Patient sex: F
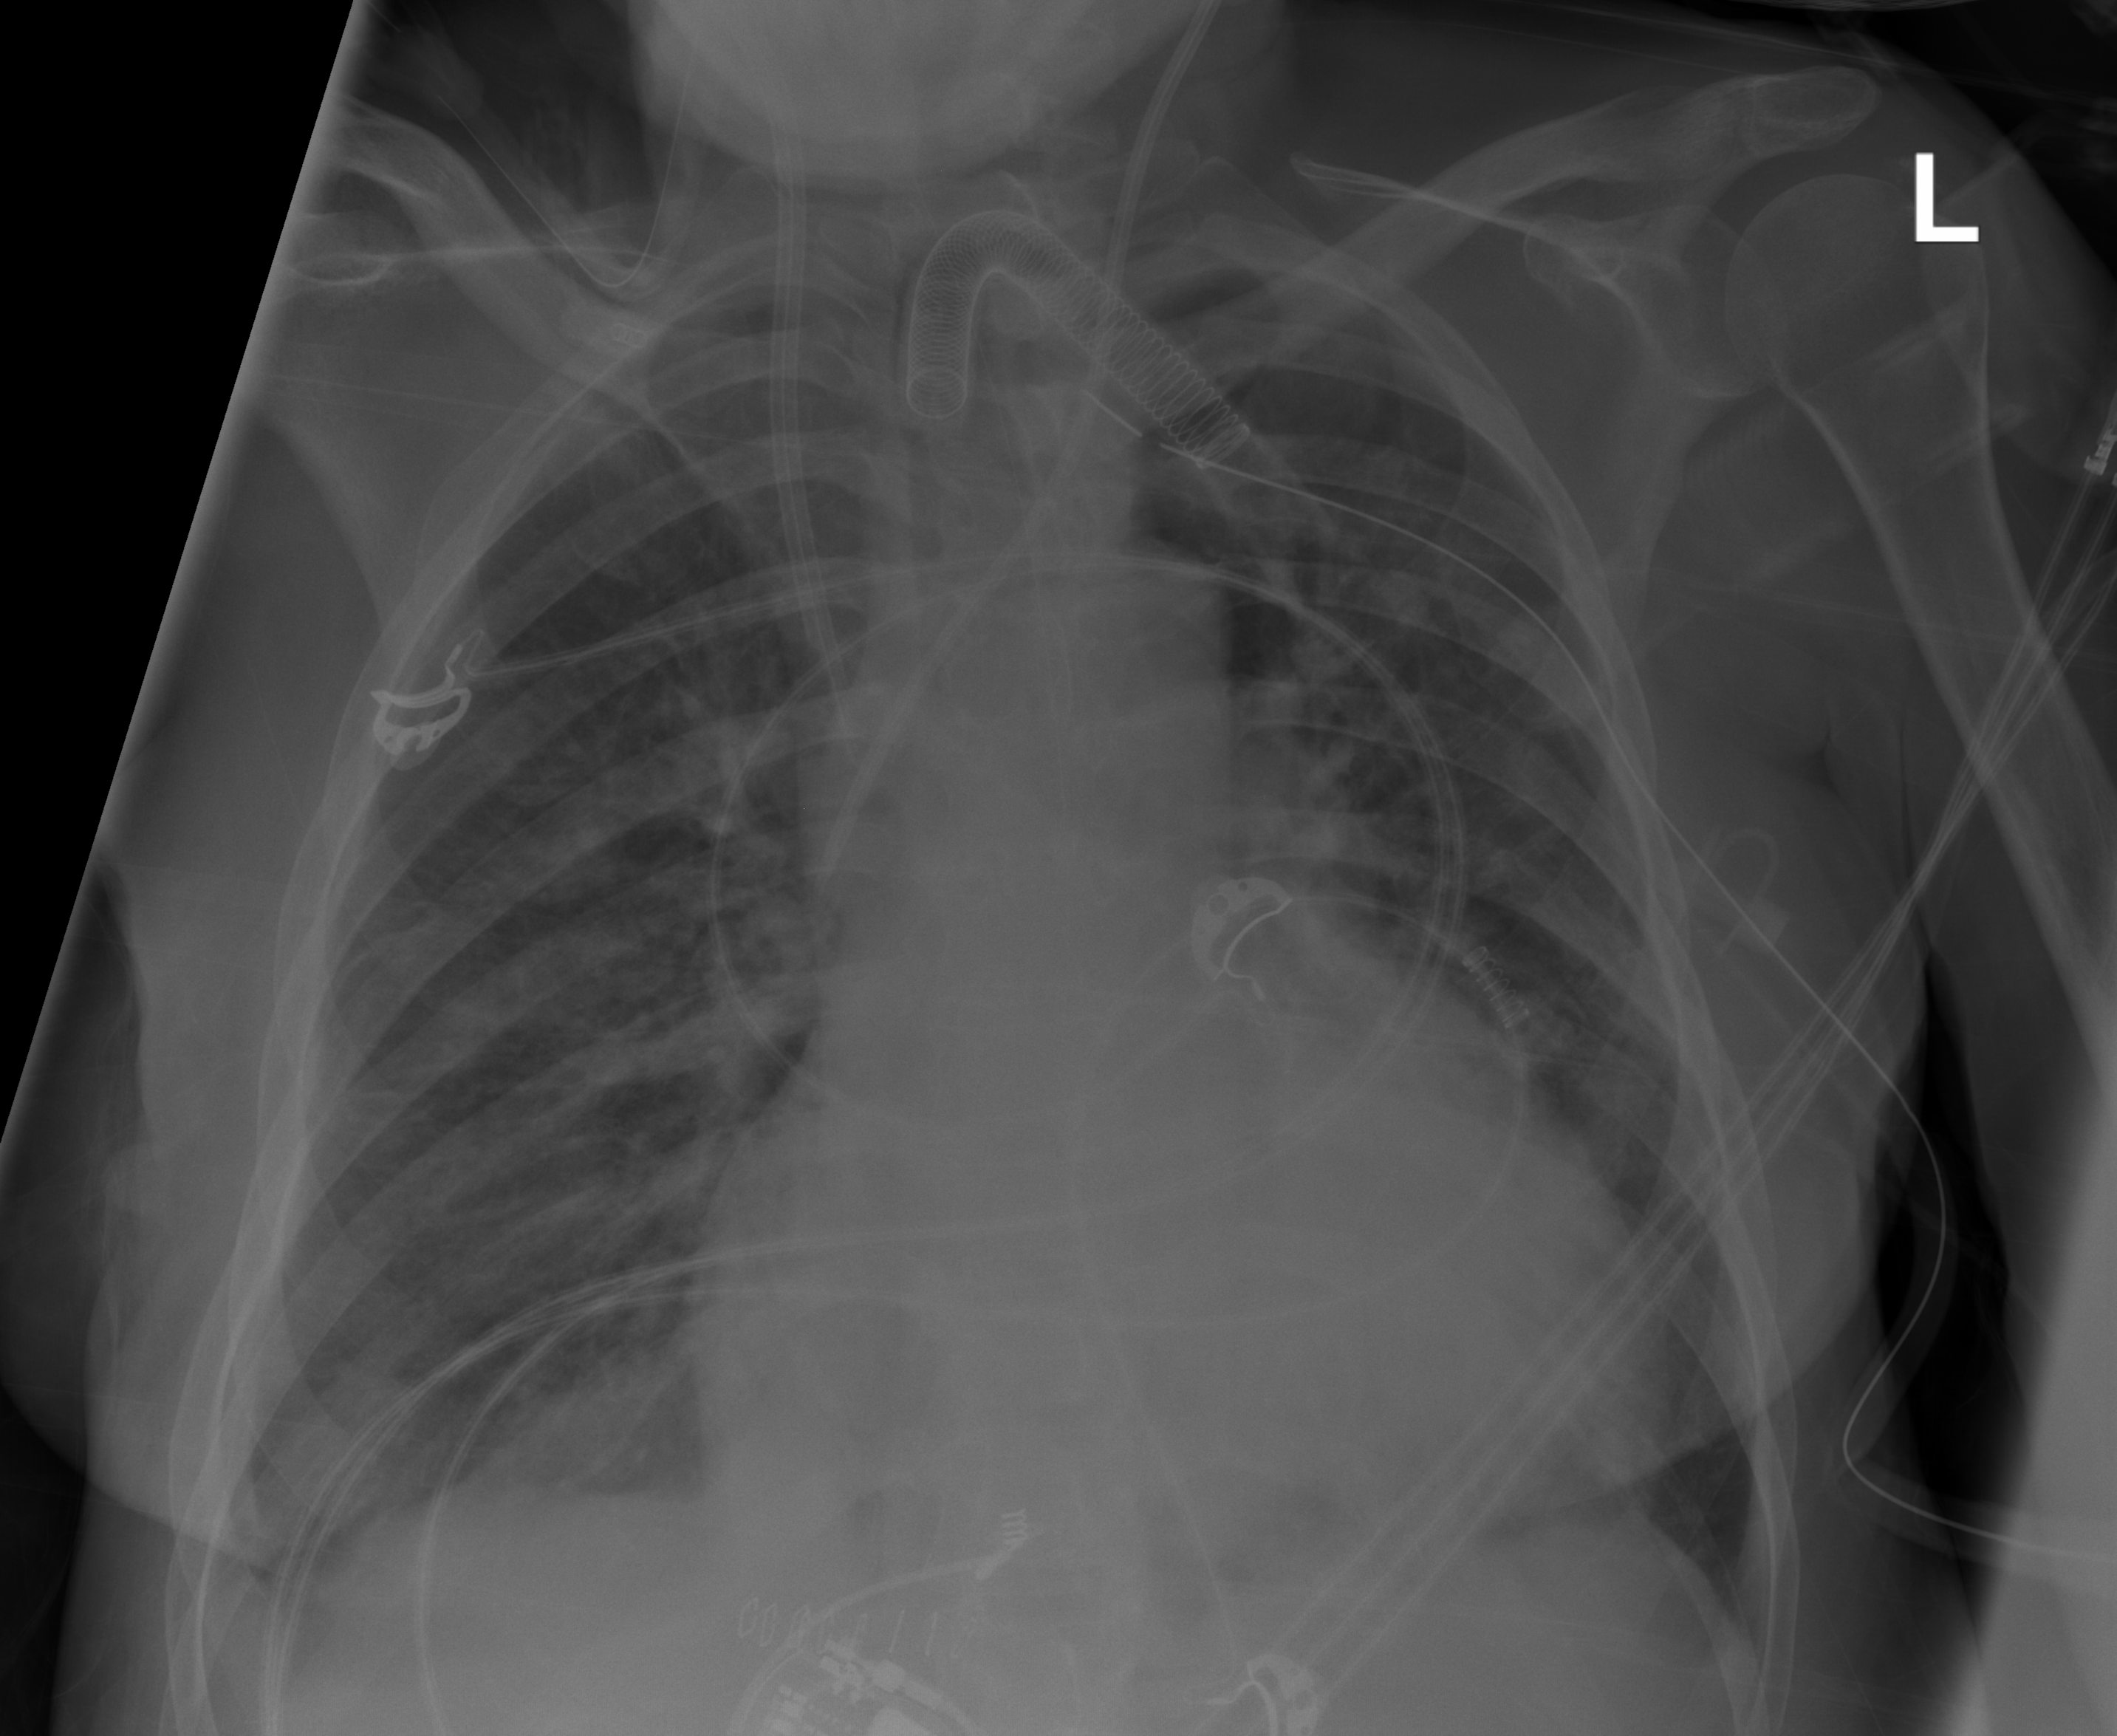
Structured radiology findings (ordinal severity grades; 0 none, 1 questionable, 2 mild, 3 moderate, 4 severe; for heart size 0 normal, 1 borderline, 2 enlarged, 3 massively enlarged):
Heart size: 2
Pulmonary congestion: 2
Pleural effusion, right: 2
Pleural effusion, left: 0
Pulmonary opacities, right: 2
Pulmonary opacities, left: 0
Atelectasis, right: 0
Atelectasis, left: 2